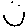
Label: smiley face